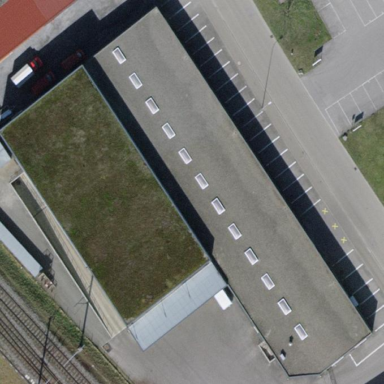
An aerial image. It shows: Industrial building.